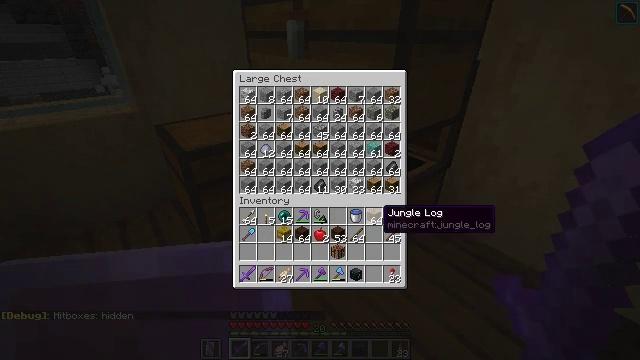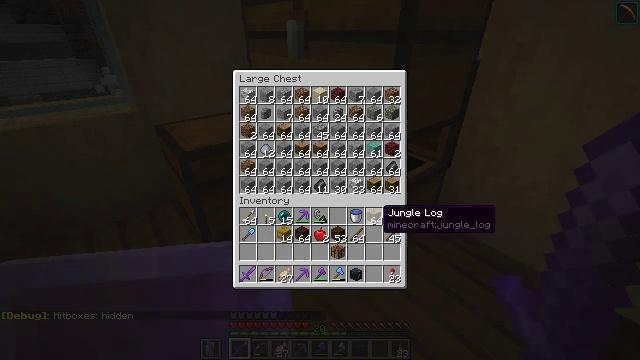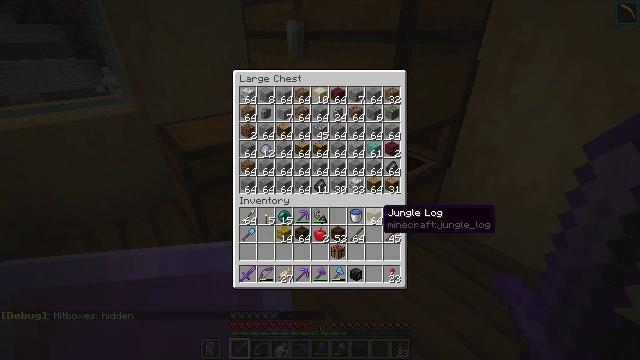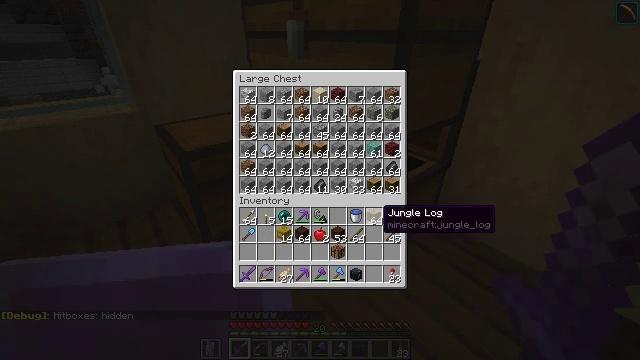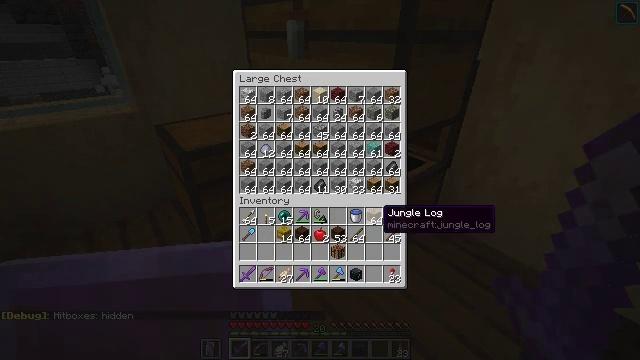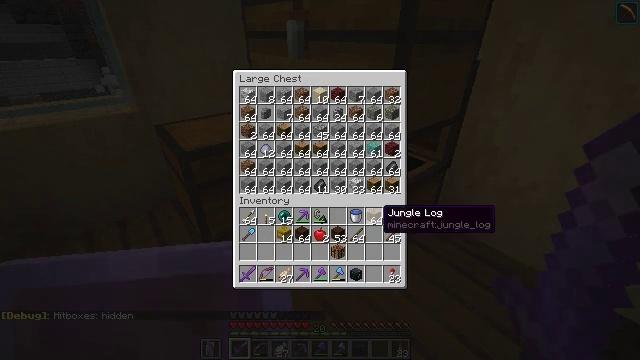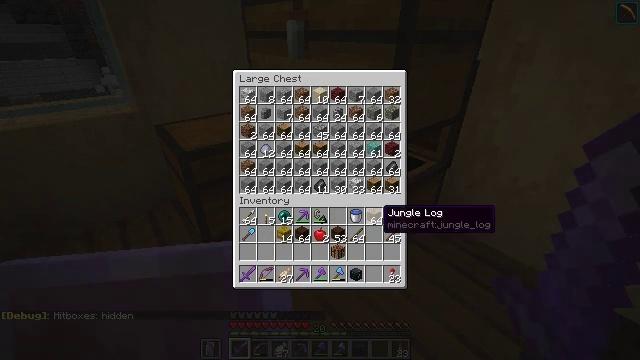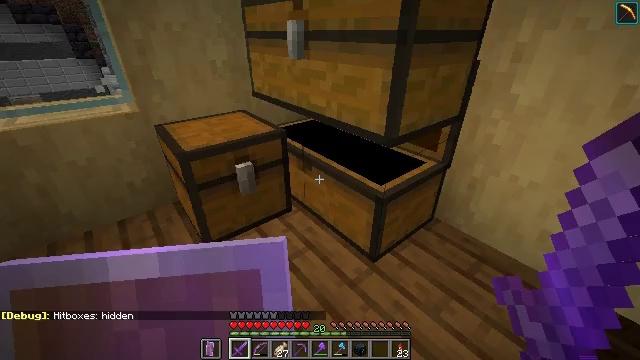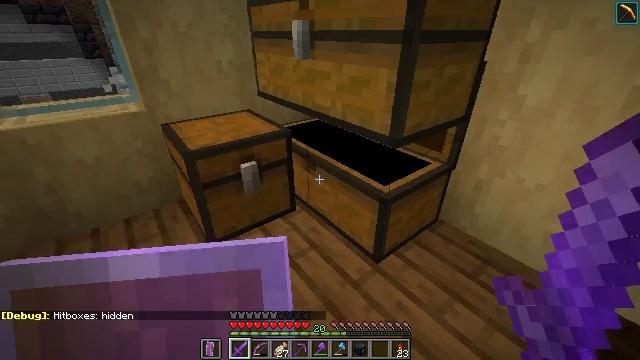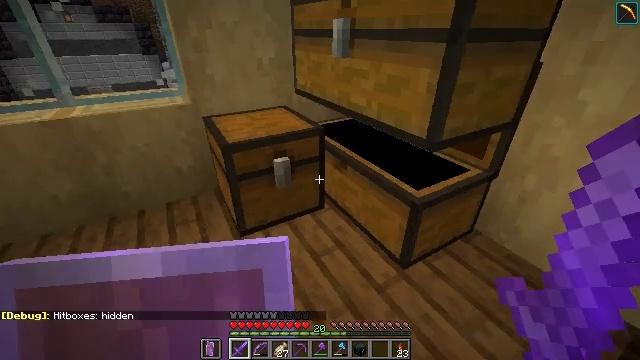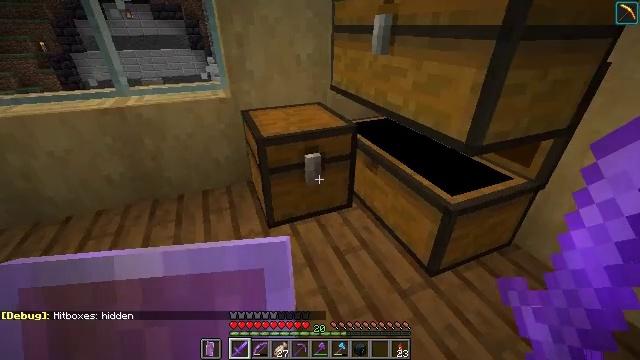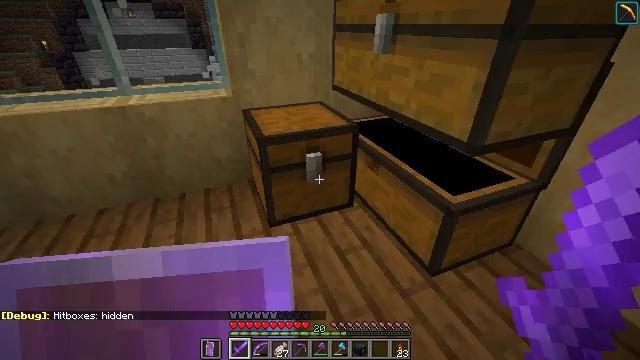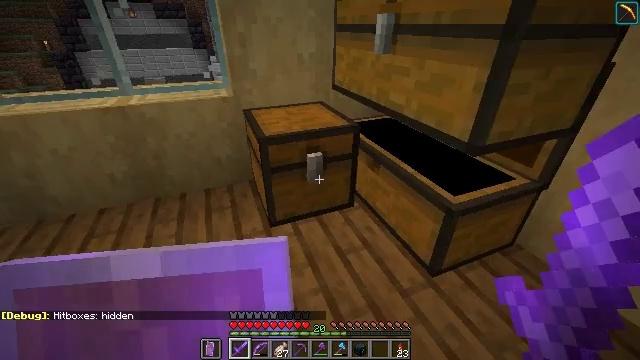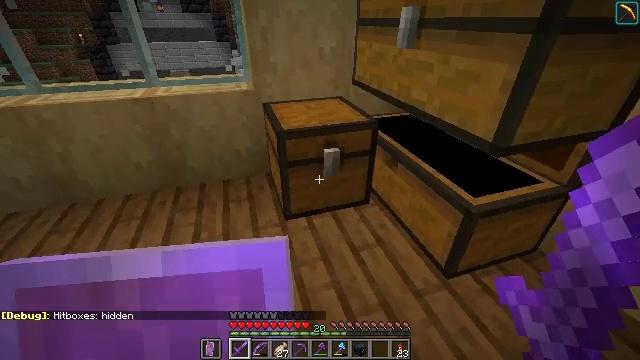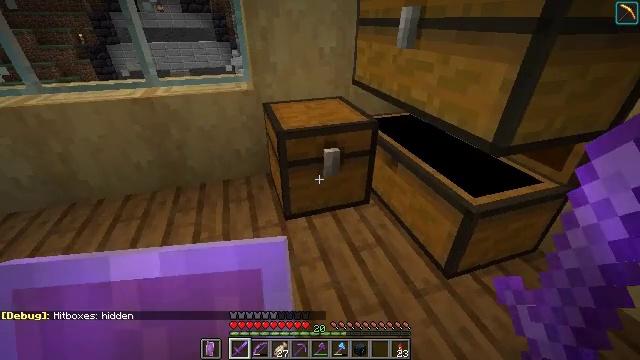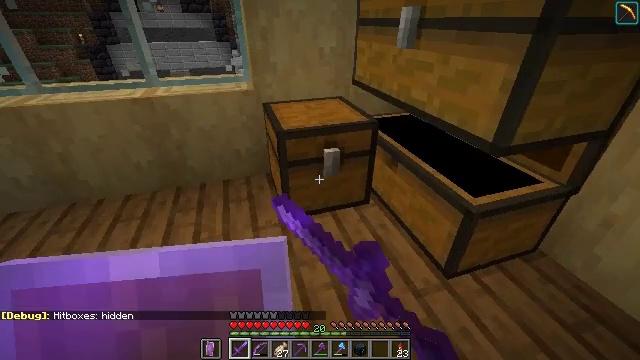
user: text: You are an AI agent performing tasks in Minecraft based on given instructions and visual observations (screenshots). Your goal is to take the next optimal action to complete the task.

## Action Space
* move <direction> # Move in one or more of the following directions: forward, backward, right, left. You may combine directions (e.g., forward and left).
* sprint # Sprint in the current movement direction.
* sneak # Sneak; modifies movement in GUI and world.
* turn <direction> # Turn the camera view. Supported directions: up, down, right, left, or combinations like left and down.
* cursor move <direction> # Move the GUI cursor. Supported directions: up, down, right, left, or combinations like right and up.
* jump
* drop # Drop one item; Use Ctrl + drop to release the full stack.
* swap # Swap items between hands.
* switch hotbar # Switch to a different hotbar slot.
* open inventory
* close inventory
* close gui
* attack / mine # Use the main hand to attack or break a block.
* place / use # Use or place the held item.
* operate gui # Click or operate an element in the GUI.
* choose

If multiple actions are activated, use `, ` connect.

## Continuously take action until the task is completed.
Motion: motion action
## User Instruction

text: Drop a netherrack.
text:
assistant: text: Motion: no_op
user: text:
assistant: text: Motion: no_op
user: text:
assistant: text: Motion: no_op
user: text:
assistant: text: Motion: no_op
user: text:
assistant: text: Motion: no_op
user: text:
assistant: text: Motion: no_op
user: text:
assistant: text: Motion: no_op
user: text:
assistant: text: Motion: turn left, close gui
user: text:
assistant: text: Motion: turn left
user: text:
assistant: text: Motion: turn left
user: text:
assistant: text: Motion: no_op
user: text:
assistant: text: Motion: no_op
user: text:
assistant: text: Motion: turn left and down
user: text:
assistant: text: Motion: use / place
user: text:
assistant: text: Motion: use / place
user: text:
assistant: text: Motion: use / place
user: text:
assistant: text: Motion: no_op
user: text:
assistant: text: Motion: no_op
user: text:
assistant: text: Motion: open gui
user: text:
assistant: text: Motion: no_op
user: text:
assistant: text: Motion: no_op
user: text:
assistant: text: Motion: no_op
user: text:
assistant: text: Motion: no_op
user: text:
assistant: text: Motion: cursor move right and down
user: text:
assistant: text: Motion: cursor move right and down
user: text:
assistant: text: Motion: no_op
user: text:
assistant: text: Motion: no_op
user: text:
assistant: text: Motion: no_op
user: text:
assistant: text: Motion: no_op
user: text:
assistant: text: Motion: no_op